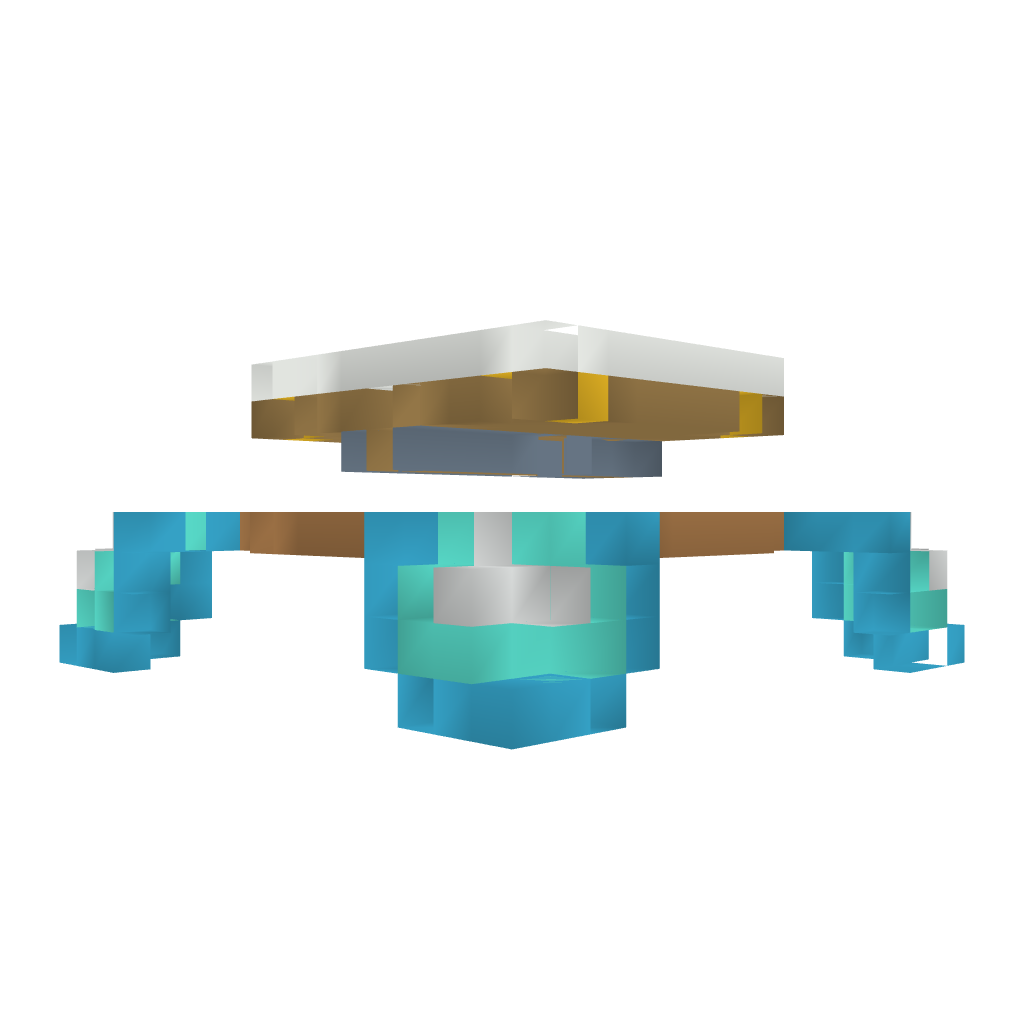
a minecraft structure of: Large Enchantment Table